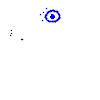
Particle: electron